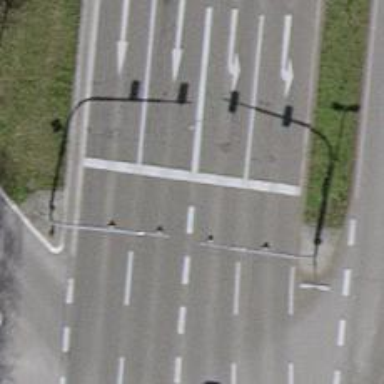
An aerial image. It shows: Road with traffic signals.